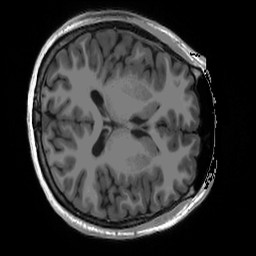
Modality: T1w
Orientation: axial
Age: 23
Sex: male